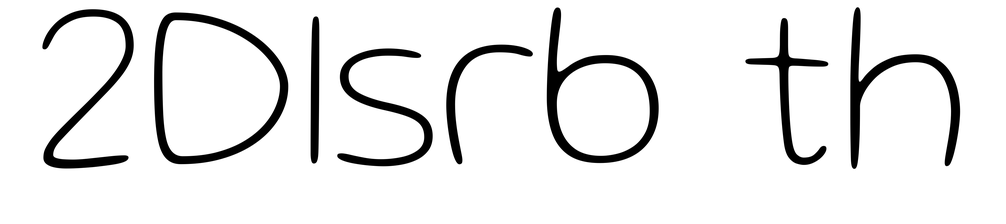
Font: Gluten_Thin